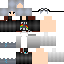
A female skeleton skin with dark skin, wearing brown helmet dressed in a black robe top and black pants, featuring a closed mouth.